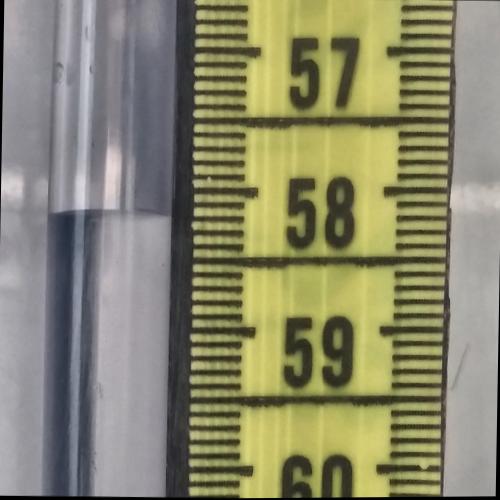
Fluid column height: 58.2 cm